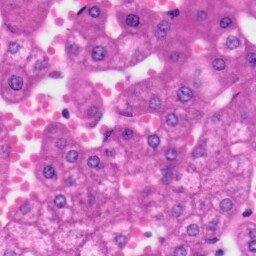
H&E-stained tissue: Liver